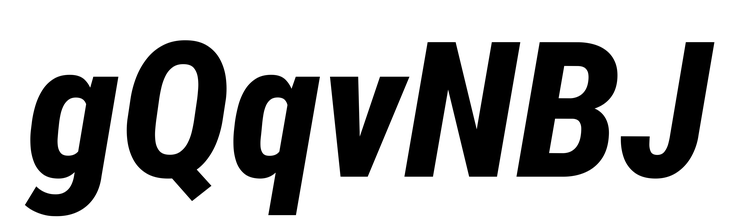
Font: Roboto-Italic_Condensed_ExtraBold_Italic